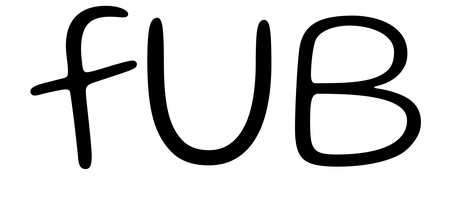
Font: Gluten_ExtraLight